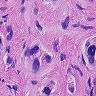
Metastatic tissue present: yes